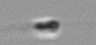
Label: flagellate_morphotype3